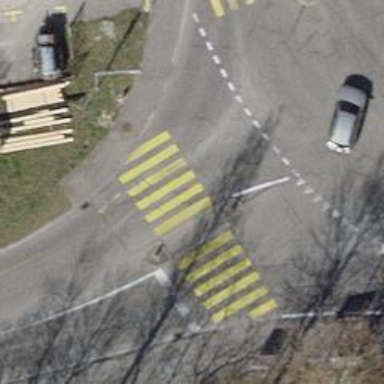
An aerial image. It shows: Uncontrolled zebra crossing with pedestrian island.